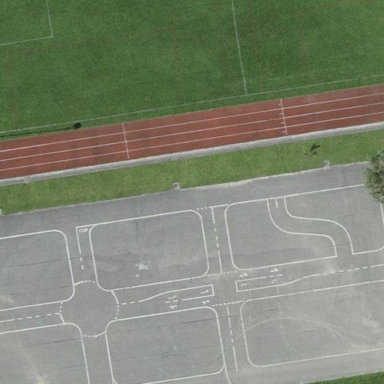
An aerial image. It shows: Asphalt pitch designated for leisure land activities.